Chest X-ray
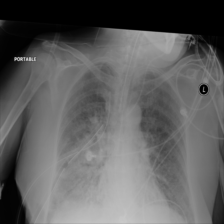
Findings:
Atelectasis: negative
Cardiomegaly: negative
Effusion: negative
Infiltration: negative
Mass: negative
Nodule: negative
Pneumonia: negative
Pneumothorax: positive
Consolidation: negative
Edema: negative
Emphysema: negative
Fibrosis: negative
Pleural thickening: negative
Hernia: negative